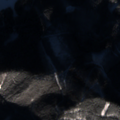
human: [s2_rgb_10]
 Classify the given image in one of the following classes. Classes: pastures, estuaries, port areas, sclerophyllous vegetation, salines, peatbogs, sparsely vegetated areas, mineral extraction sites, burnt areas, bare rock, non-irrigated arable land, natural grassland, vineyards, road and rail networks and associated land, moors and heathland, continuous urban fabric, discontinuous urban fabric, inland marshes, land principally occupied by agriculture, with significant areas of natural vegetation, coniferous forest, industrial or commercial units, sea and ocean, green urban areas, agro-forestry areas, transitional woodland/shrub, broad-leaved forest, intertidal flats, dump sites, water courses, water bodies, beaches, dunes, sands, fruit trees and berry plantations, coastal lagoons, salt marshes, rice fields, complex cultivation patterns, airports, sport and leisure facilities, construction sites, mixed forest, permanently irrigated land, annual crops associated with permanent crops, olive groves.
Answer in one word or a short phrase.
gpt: pastures, mixed forest